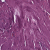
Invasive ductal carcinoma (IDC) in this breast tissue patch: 0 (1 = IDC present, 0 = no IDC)